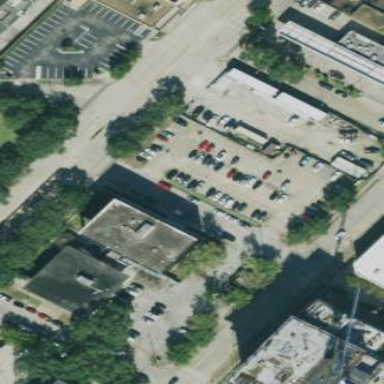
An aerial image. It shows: Parking area with surface.